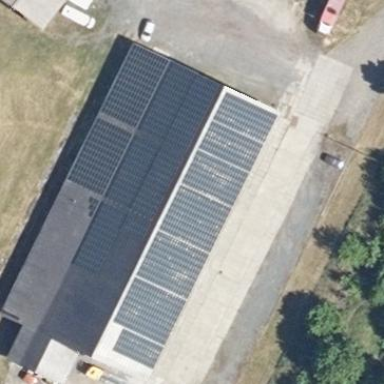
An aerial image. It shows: Solar photovoltaic panel generating electricity. It is small installation located on building.